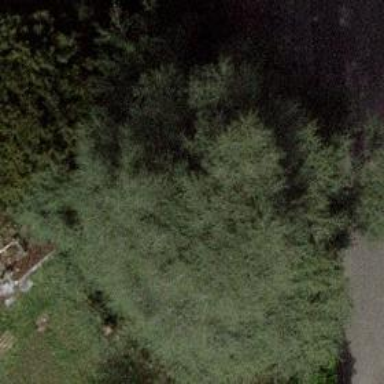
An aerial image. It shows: Evergreen needle-leaved tree.